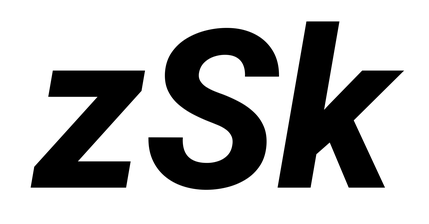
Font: Roboto-Italic_ExtraBold_Italic